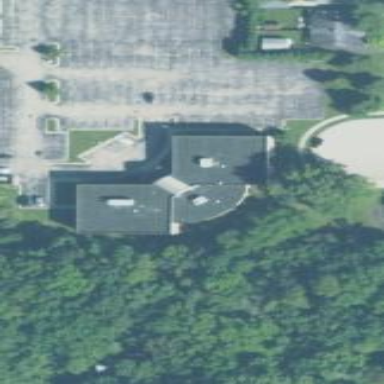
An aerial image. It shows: Office building.